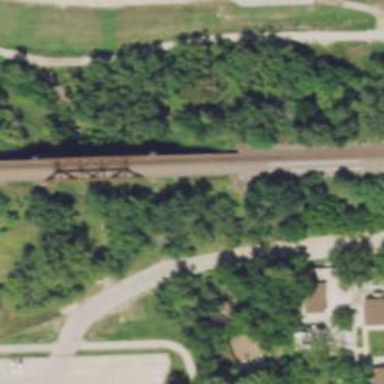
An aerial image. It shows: Railway bridge.